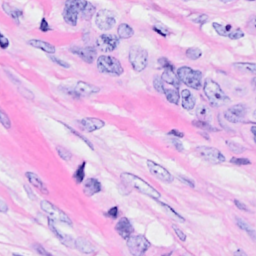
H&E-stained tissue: Breast